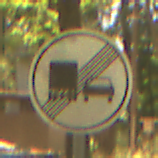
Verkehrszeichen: EndeUeberholverbotKraftfahrzeuge
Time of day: Midday
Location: Outdoor (Nature)
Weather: PartlyCloudy
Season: NotSpecified
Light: Natural